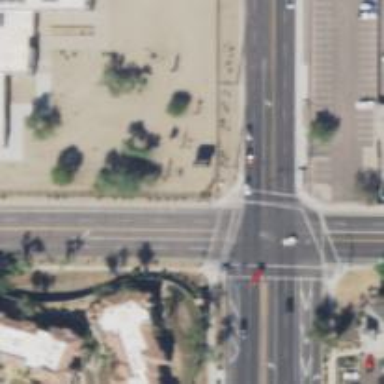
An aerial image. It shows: Solid stop line on the road marking.